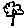
Label: flower